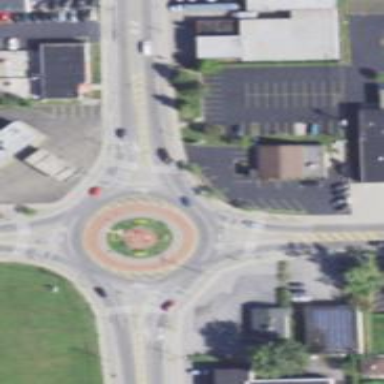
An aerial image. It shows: Secondary road with asphalt surface leading to roundabout.